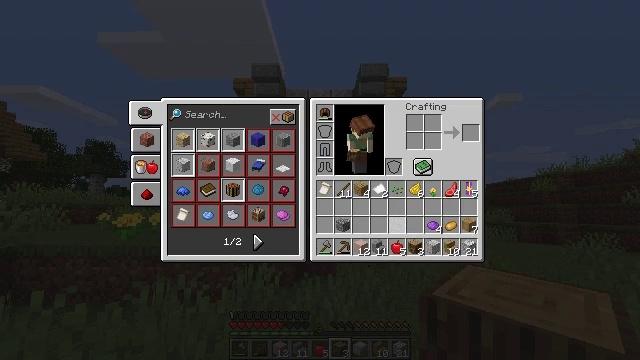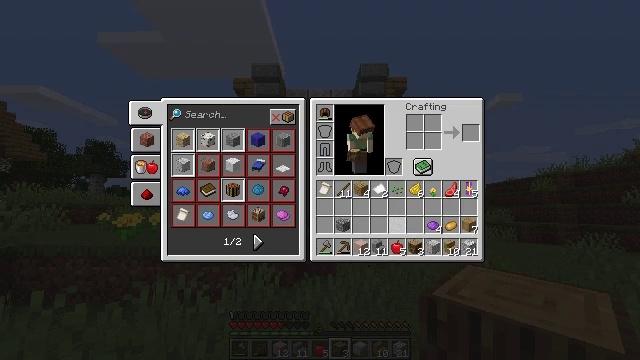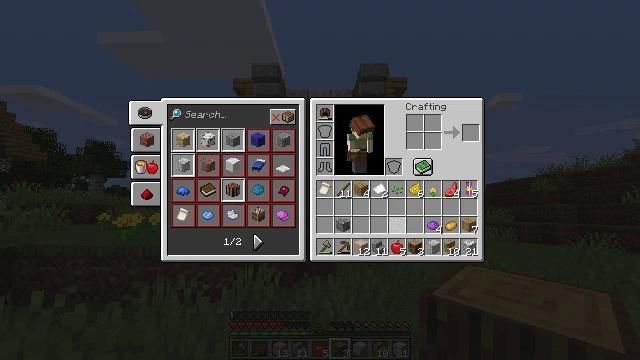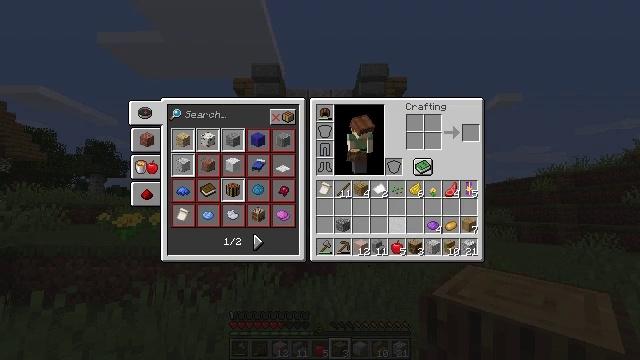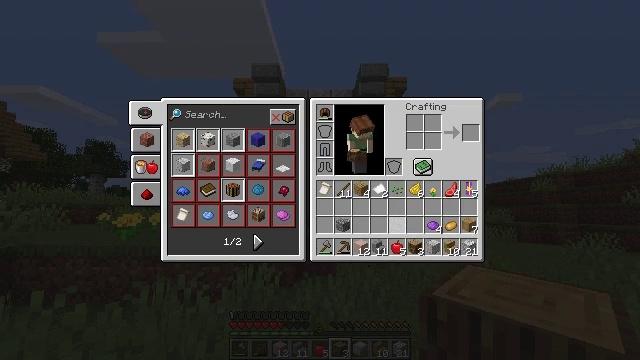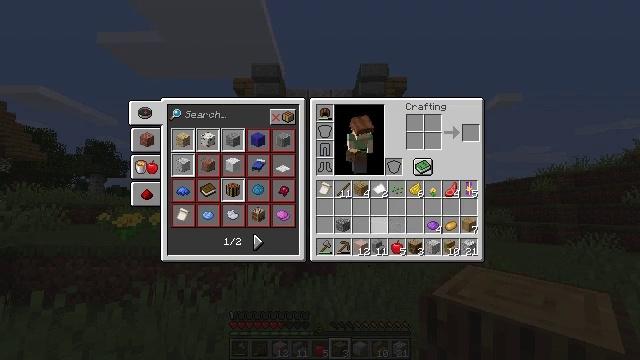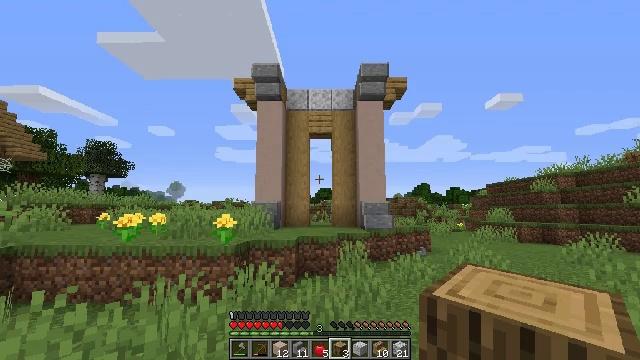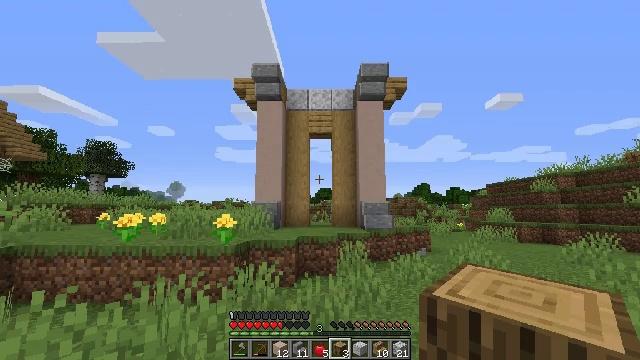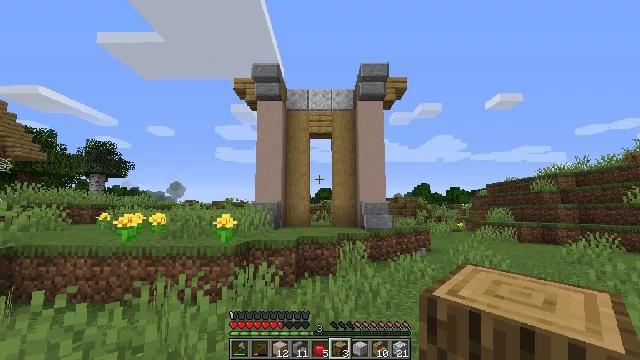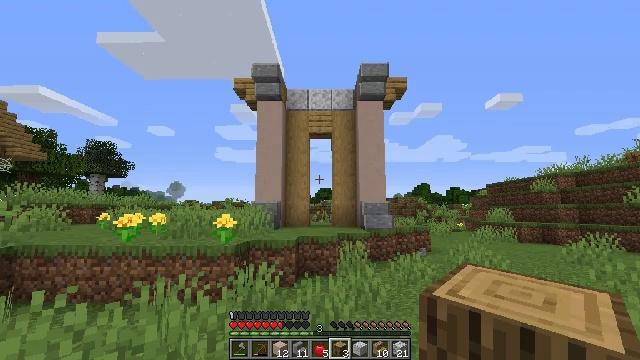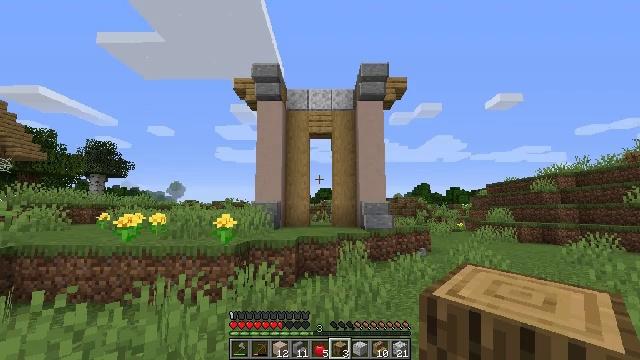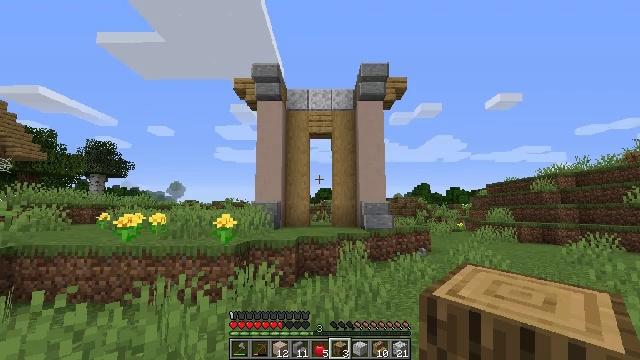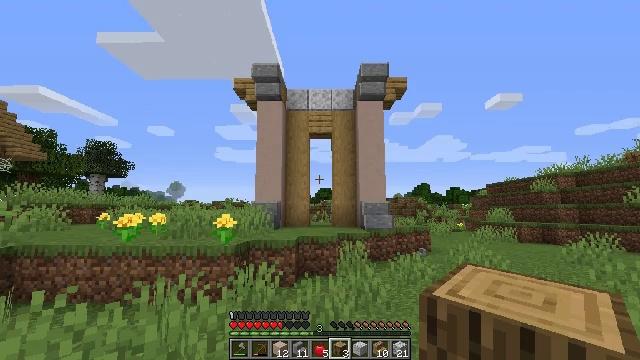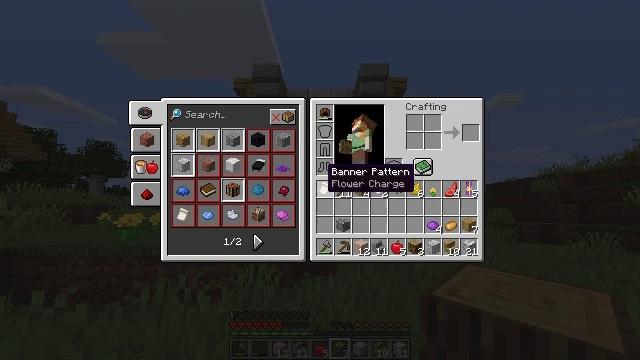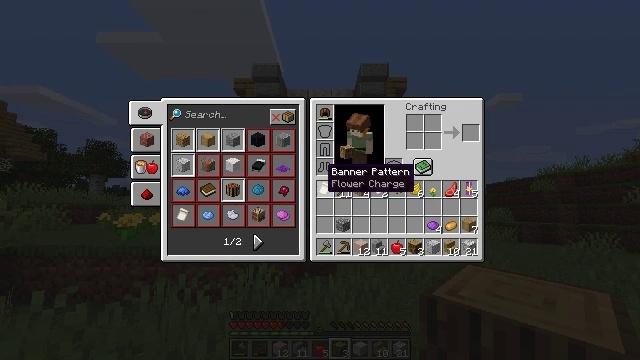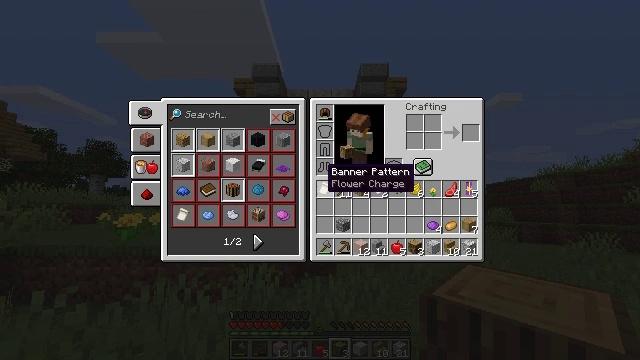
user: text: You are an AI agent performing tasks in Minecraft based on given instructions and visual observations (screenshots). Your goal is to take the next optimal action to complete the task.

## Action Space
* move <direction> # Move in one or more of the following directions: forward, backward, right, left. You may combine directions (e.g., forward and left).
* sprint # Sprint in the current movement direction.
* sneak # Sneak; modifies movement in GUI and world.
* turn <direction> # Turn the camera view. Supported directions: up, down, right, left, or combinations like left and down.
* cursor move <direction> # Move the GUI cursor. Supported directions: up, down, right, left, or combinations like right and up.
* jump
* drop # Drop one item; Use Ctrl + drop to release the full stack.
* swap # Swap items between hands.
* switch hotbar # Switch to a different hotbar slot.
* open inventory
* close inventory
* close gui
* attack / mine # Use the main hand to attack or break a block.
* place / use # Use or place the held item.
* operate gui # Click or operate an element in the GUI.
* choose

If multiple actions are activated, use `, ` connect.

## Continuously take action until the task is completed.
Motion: motion action
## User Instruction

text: Create polished diorite by combining diorite in the crafting interface.
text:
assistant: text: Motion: no_op
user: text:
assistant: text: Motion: no_op
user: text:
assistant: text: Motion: no_op
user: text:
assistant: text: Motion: cursor move left
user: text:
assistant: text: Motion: no_op
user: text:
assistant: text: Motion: no_op
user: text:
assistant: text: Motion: no_op
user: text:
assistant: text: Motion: no_op
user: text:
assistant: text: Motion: no_op
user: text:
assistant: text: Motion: no_op
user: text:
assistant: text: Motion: no_op
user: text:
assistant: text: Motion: no_op
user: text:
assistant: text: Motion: close inventory
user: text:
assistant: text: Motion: close inventory
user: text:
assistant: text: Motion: close inventory
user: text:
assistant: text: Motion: close inventory
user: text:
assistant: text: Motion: open gui
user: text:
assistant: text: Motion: no_op
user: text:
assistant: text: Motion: no_op
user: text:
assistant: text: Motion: no_op
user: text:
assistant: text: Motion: no_op
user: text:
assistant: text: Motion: cursor move right
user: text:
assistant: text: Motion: cursor move right and down
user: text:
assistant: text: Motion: cursor move right and down
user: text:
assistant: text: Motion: no_op
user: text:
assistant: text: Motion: no_op
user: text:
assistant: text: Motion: no_op
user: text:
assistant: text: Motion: cursor move left
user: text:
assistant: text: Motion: cursor move left
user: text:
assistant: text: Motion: no_op